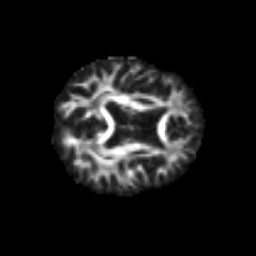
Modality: FA
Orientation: axial
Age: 75
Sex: male
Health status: ill
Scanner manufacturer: siemens
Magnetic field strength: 3 T
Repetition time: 8.7 s
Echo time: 0.11 s